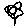
Label: flower